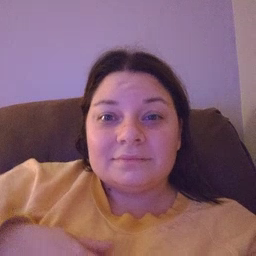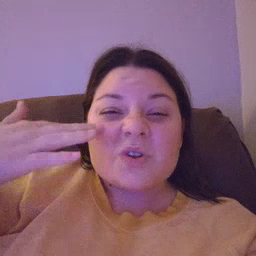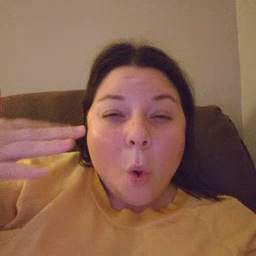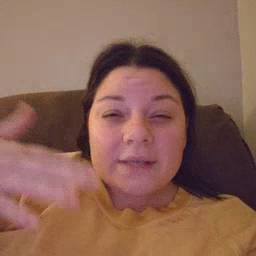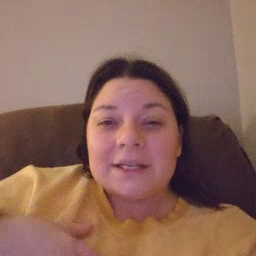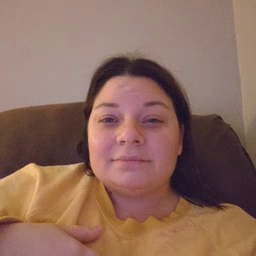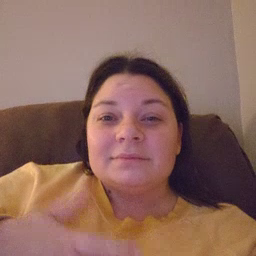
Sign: noisy